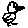
Label: bird